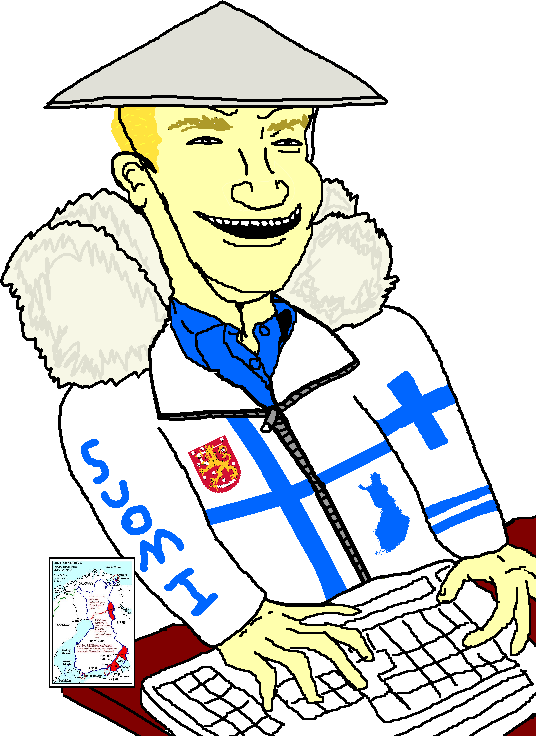
Label: 5_Bruce